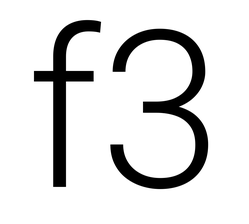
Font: Roboto_Light